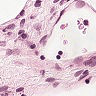
Metastatic tissue present: no